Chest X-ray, AP view. Patient: 40 years old, sex M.
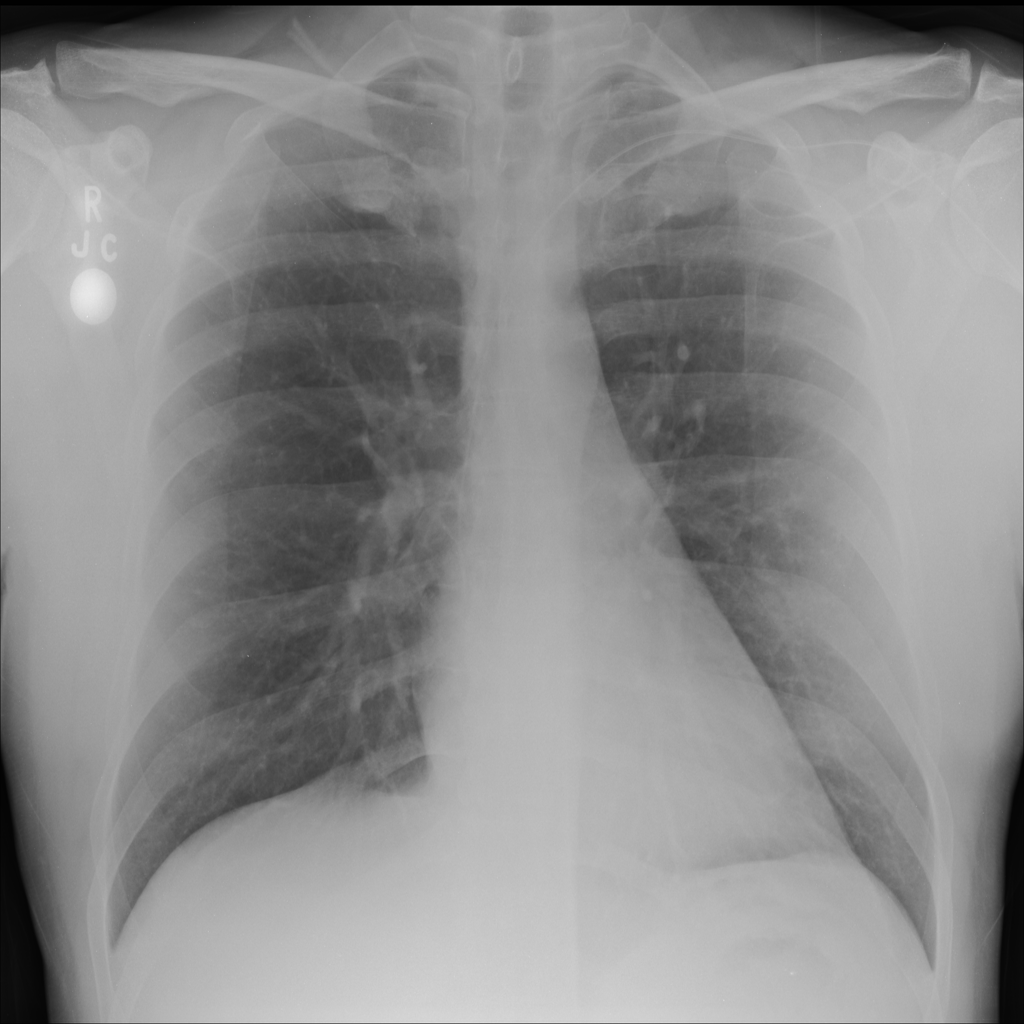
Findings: No Finding